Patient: sex M, age 64
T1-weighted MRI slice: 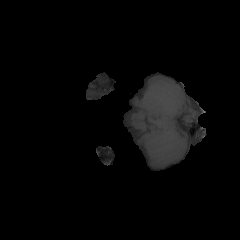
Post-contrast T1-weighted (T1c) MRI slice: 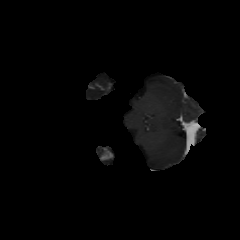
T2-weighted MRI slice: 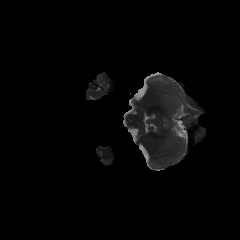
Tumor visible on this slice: yes
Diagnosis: Glioblastoma, IDH-wildtype
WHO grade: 4